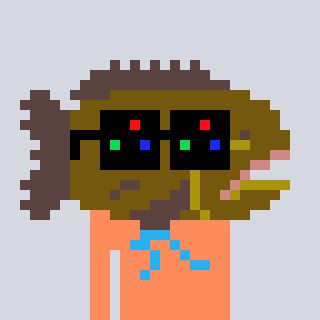
a pixel art character with square black sunglasses, a grouper-shaped head and a peachy-colored body on a cool background